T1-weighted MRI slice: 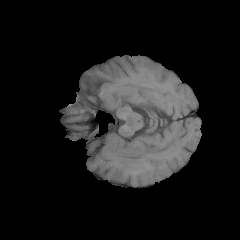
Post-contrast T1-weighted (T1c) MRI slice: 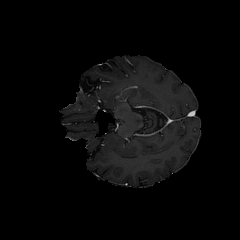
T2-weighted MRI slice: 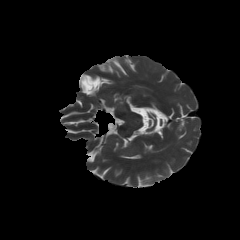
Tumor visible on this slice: yes